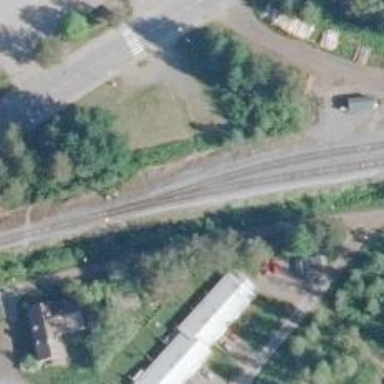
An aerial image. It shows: Railway track classified as B1.